Interaction volume radius: 5 \u00c5
Interaction volume height: 15 \u00c5
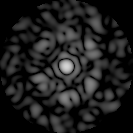
Disorder parameter: 0.6537